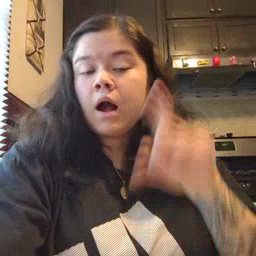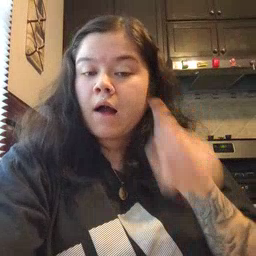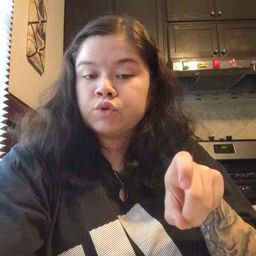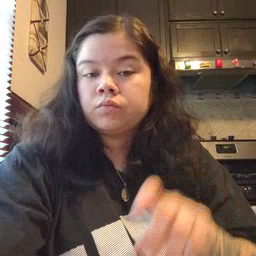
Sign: haveto